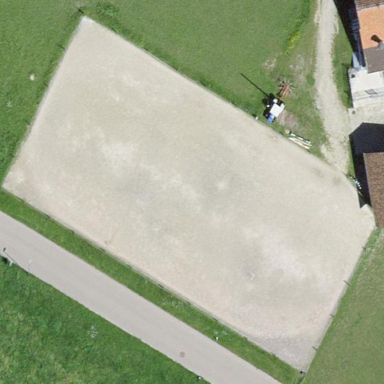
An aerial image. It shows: Equestrian pitch with sandy surface for leisure land.